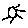
Label: sun